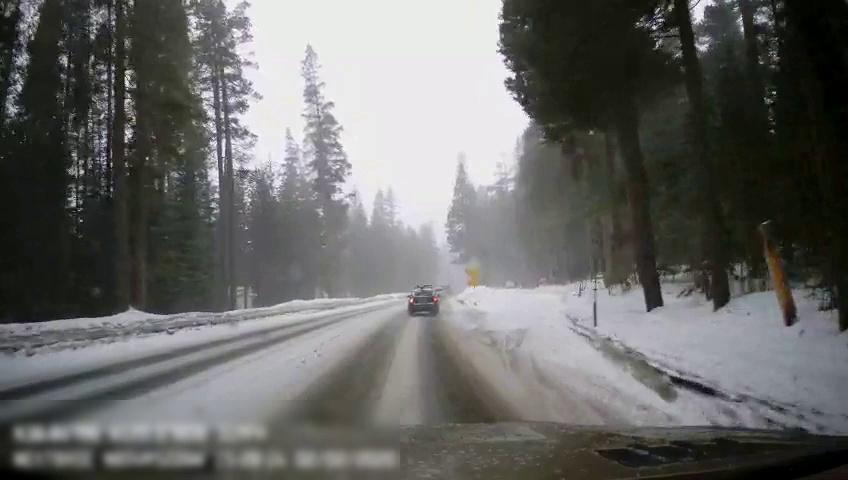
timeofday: Day
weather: Snowy
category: Drivable Space
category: Vehicles | Car
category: Vehicles | SUV
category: Traffic | Signs
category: Traffic | Signs